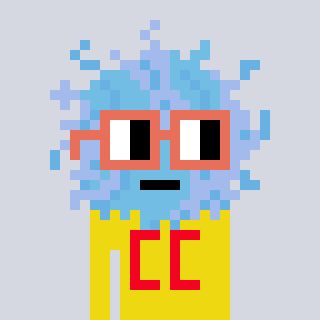
a pixel art character with square orange glasses, a lint-shaped head and a yellow-colored body on a cool background